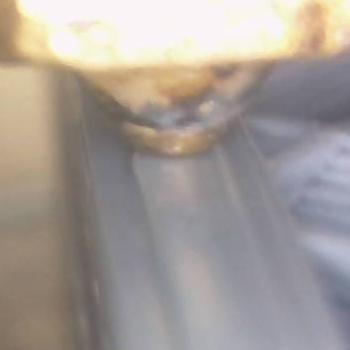
Flow rate: 168%